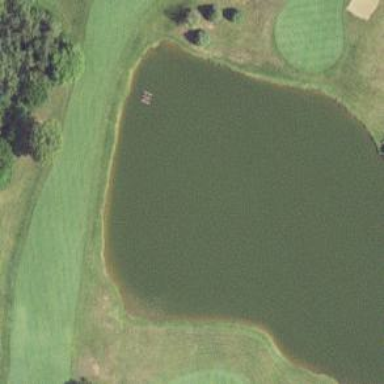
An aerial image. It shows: Golf hole.